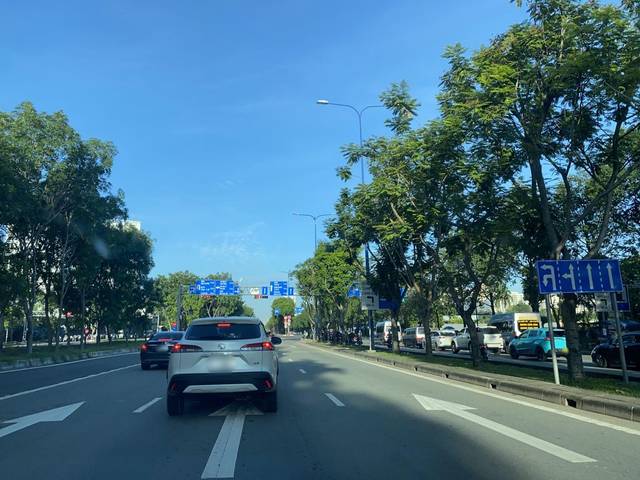
Region: Vietnam
Coordinates: 10.785, 106.746